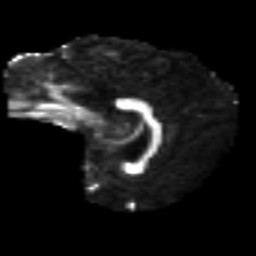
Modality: FA
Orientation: sagittal
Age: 34
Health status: ill
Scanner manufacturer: philips
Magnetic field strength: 3 T
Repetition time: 9 s
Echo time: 0.127 s